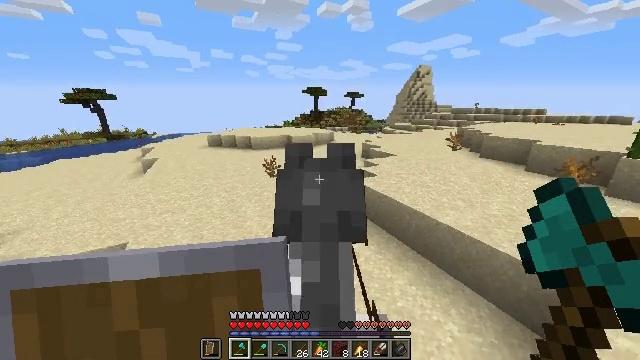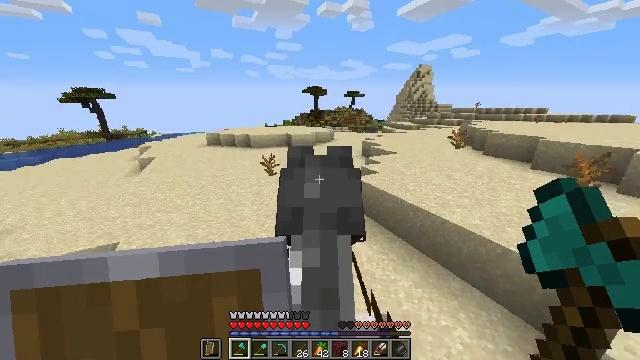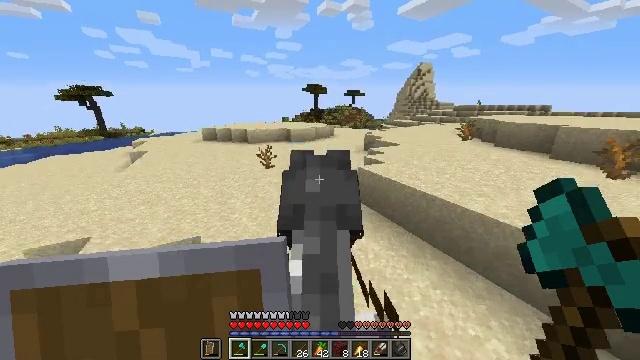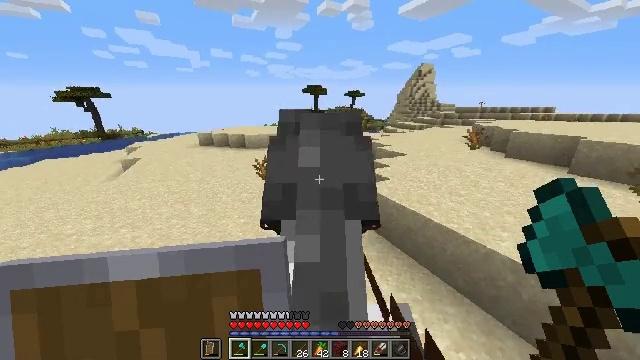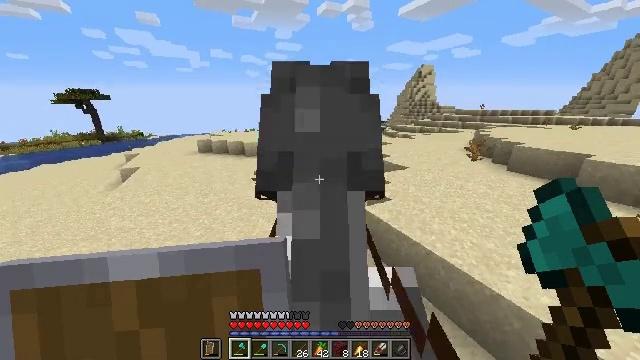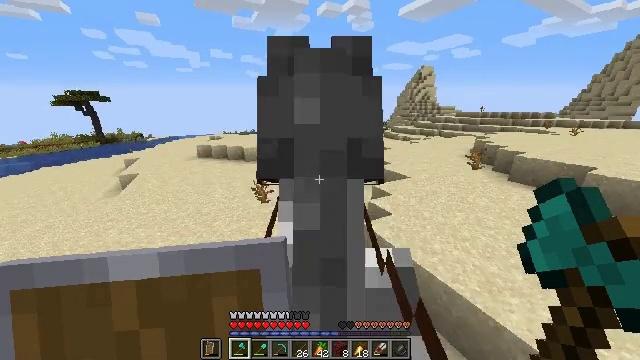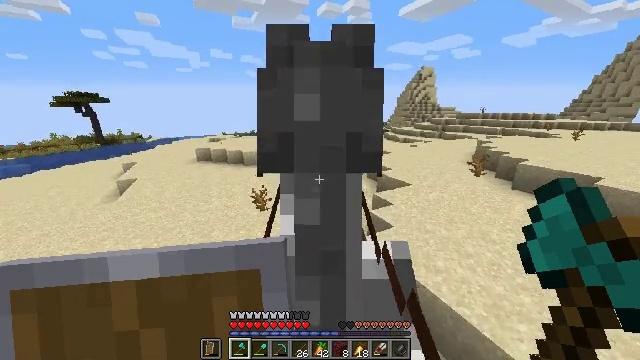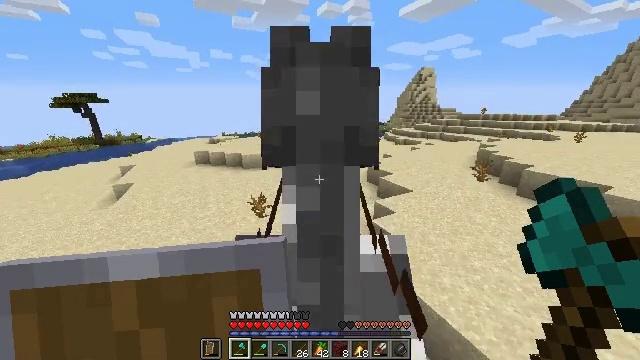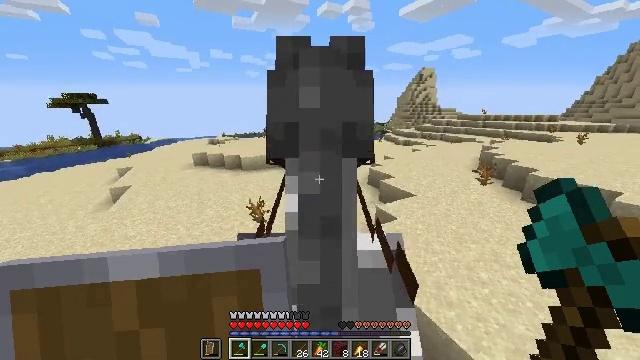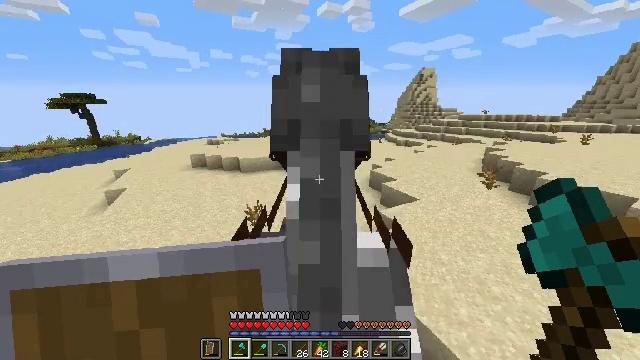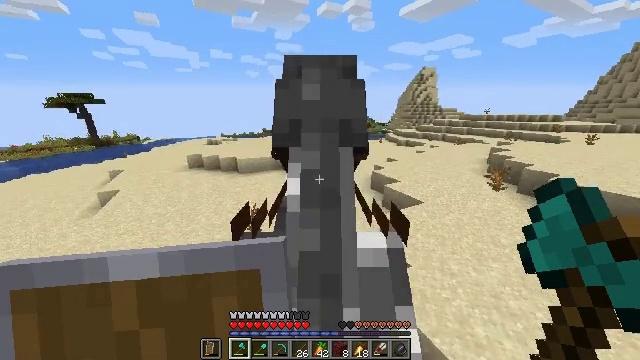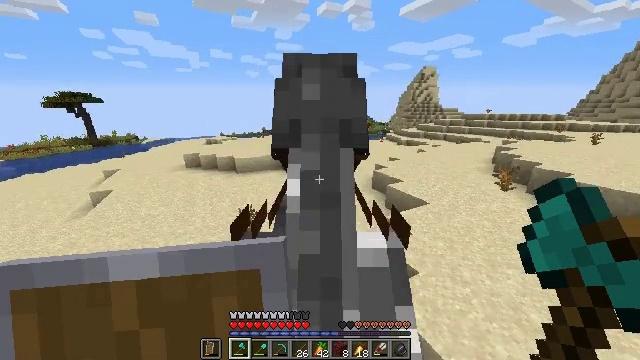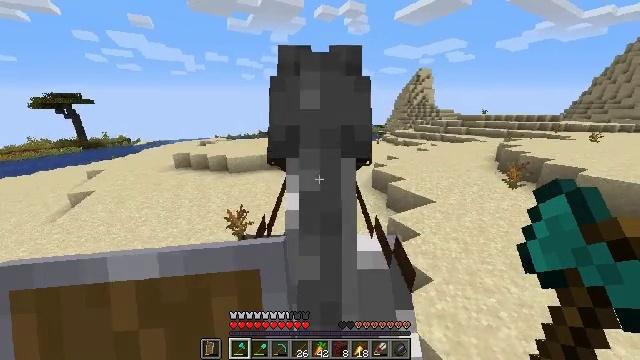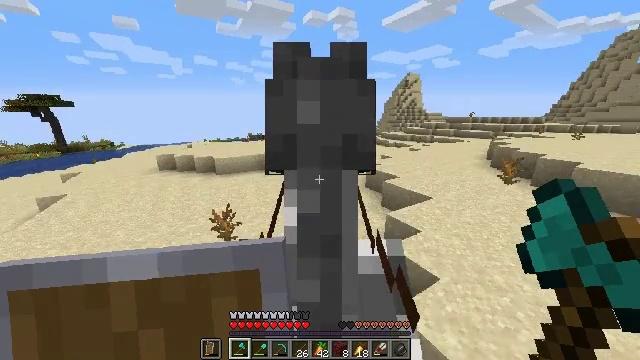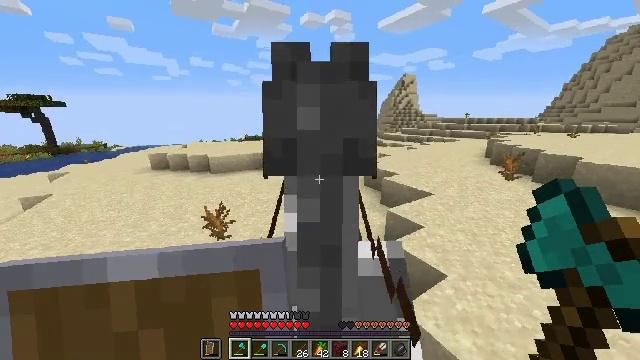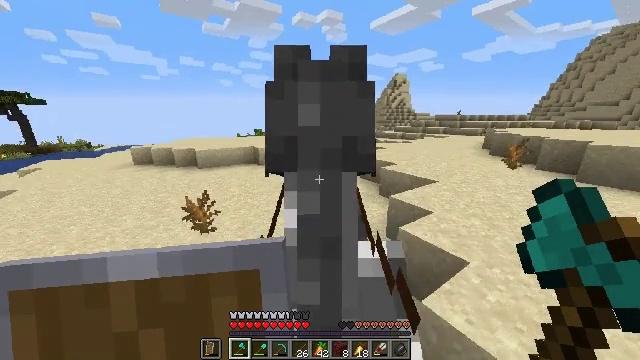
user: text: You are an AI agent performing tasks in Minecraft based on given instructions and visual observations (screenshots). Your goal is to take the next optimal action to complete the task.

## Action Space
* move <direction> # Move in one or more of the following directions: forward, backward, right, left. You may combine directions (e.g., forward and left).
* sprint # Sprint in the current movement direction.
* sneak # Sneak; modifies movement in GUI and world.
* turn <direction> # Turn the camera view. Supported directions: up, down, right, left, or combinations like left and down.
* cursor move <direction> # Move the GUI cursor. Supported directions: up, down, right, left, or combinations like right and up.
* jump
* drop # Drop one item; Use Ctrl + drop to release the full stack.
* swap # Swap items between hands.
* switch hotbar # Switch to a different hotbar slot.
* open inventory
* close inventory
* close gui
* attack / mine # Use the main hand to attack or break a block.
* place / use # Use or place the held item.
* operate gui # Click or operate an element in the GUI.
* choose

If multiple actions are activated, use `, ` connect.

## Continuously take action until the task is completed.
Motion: motion action
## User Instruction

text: Collect sand to make glass.
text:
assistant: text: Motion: move forward, sprint, jump
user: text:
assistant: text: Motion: move forward, sprint
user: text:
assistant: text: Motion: move forward, sprint
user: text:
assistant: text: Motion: move forward, sprint
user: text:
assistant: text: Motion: move forward, sprint
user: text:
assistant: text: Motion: move forward, sprint
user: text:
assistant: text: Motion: move forward, sprint
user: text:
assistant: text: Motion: move forward, sprint
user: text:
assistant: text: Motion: move forward, sprint
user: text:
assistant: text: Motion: move forward, sprint
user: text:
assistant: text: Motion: move forward, sprint
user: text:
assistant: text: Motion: move forward, sprint, turn right
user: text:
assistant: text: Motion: move forward, sprint, turn right and up
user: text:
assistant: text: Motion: move forward, sprint, turn right
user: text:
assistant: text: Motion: move forward, sprint, turn right
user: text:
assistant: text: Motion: move forward, sprint, turn right
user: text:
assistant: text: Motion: move forward, sprint
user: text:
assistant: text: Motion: move forward, sprint
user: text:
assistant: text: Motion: move forward, sprint, turn right
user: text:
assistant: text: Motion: move forward, sprint
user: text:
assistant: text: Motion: move forward, sprint
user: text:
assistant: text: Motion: move forward, sprint
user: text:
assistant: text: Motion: move forward, sprint
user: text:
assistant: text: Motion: move forward, sprint, turn right and down
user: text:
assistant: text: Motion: move forward, sprint
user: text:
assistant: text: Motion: move forward, sprint
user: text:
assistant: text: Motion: move forward, sprint
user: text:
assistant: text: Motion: move forward, sprint
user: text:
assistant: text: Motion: move forward, sprint, turn right
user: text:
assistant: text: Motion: move forward, sprint, turn right